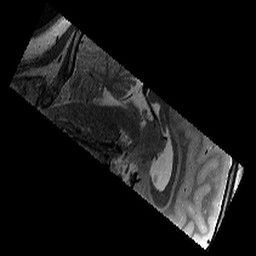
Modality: T2w
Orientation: sagittal
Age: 12
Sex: female
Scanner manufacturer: siemens
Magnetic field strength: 3 T
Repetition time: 9.23 s
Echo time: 0.067 s